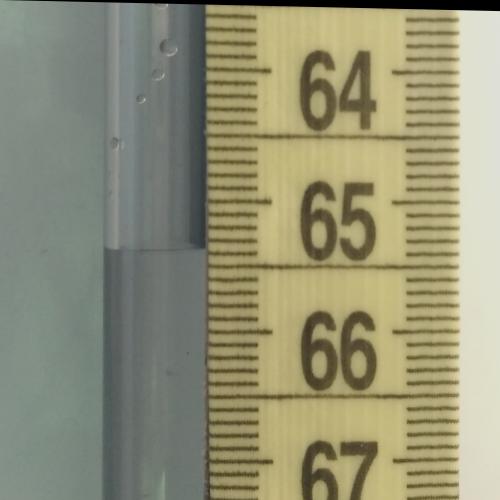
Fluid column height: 65.4 cm